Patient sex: F
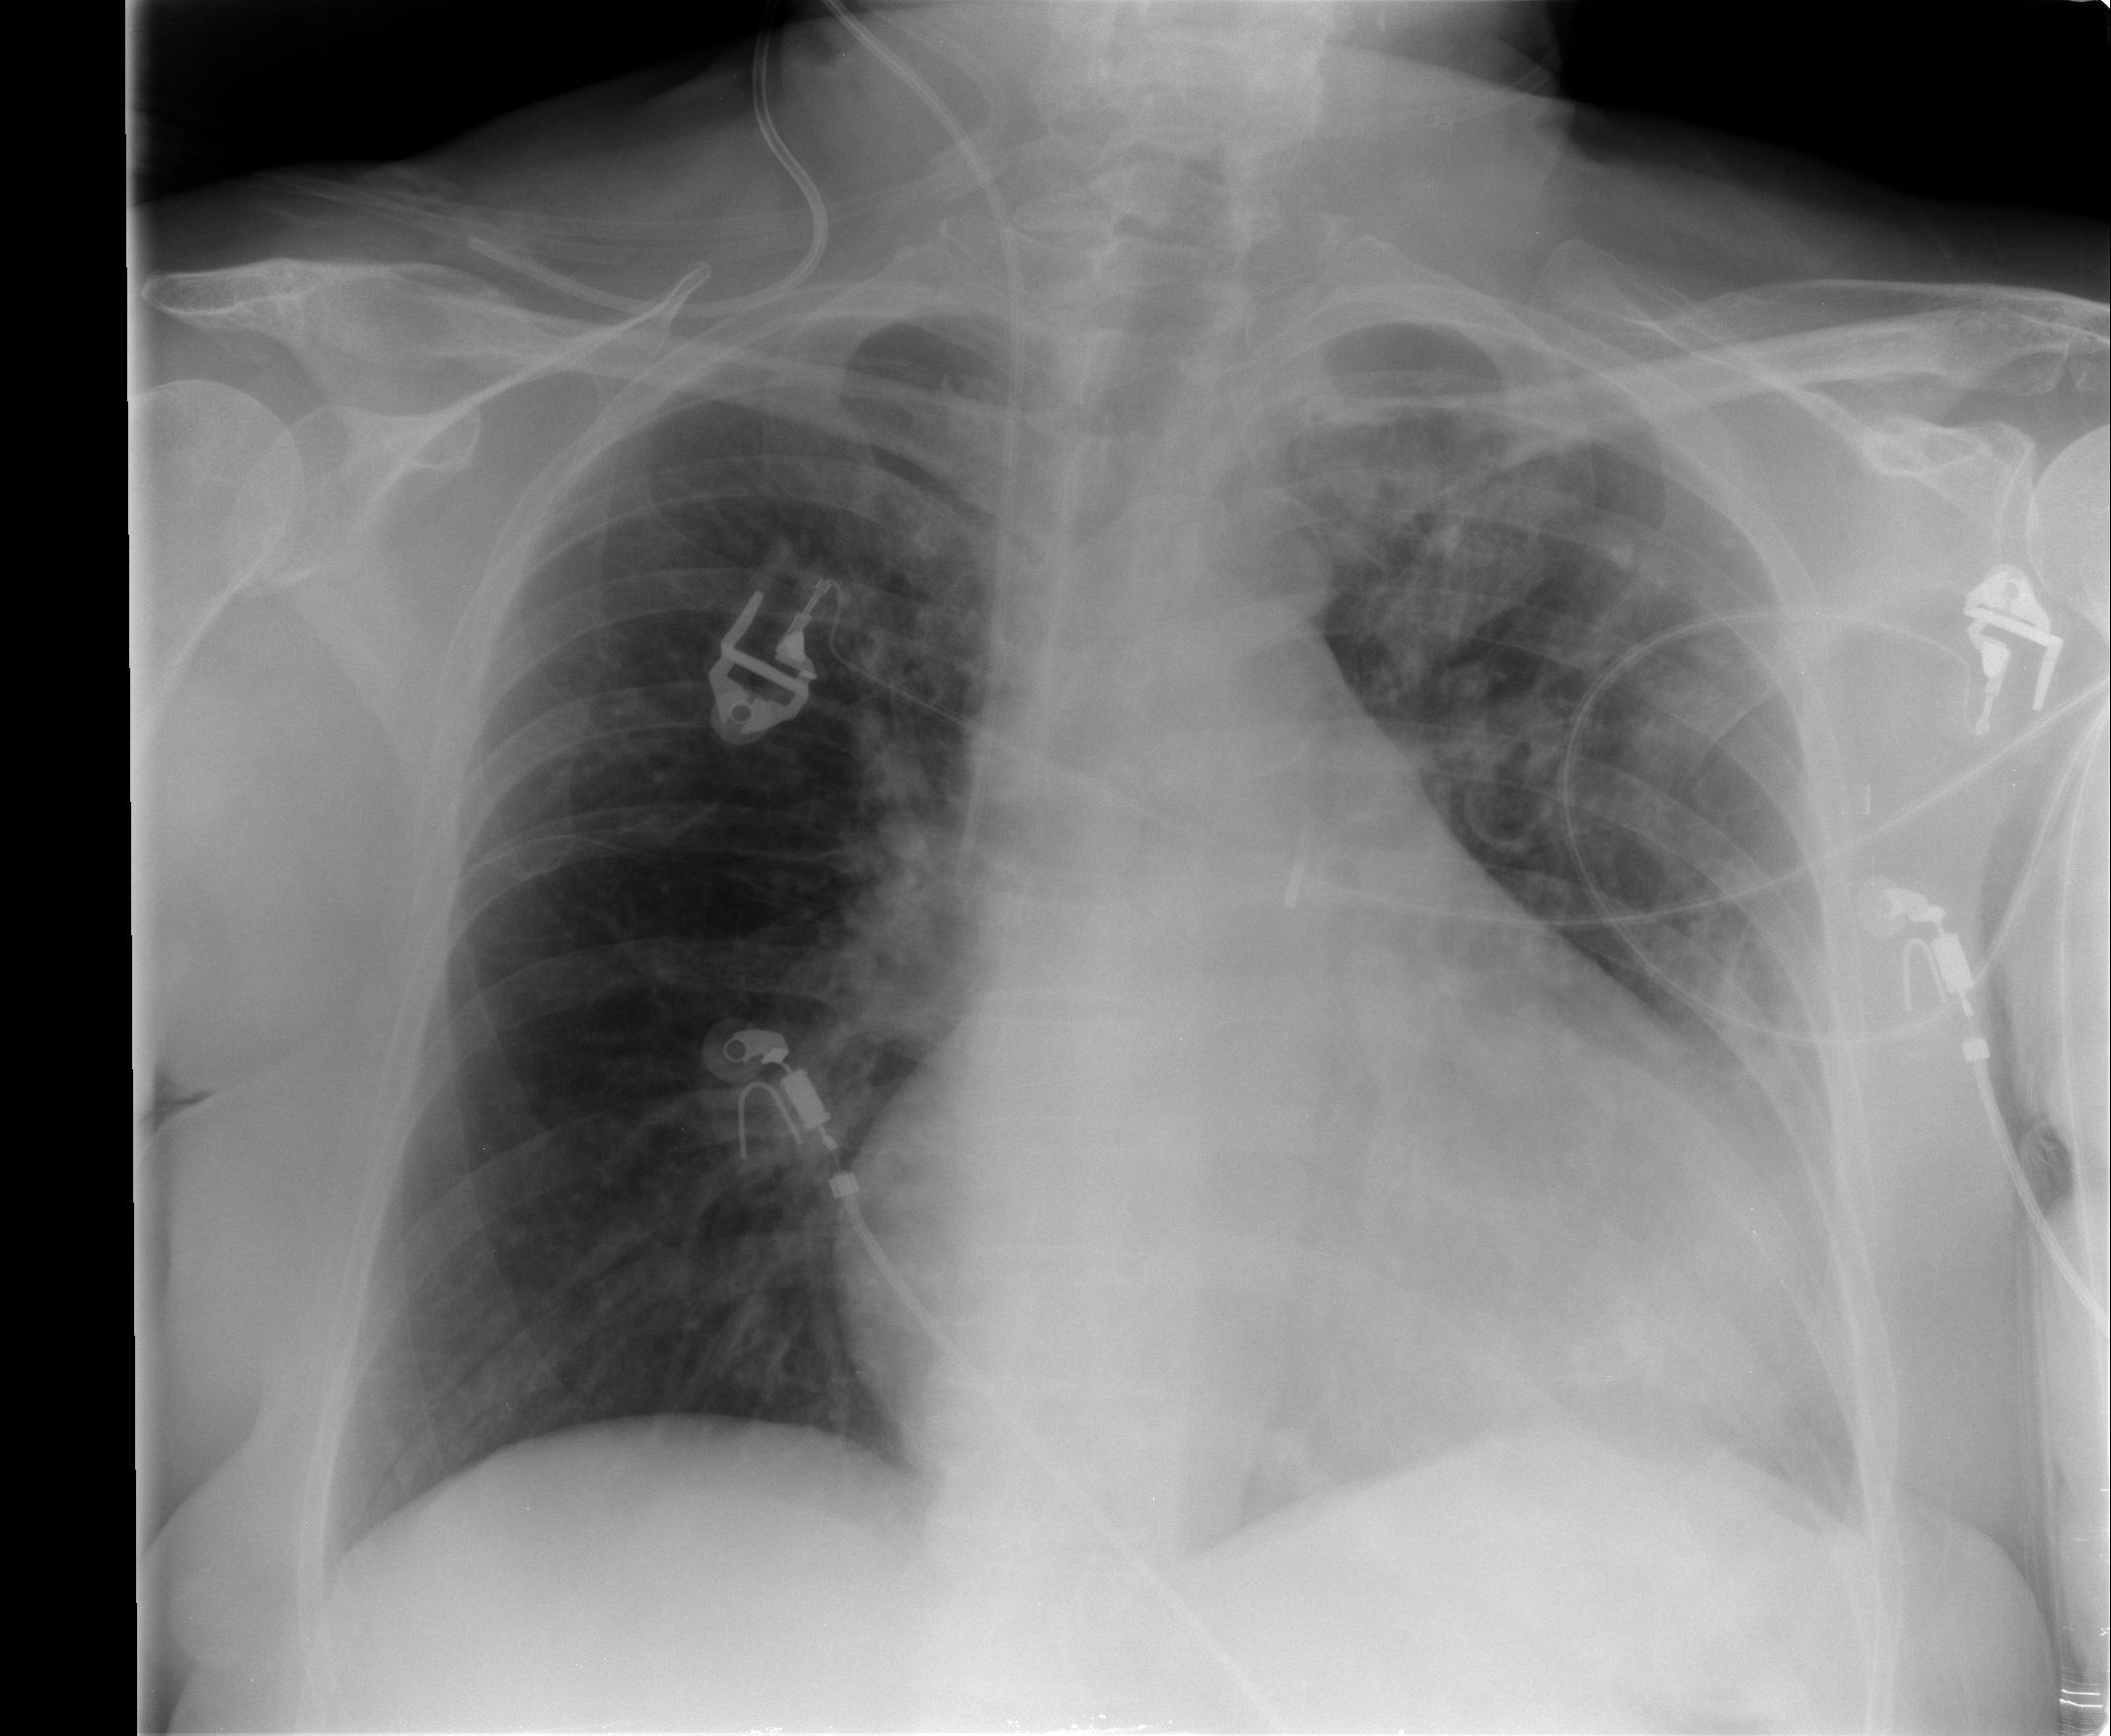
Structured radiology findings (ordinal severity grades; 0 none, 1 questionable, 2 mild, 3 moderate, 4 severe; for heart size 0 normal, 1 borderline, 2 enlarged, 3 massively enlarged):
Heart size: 3
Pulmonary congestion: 1
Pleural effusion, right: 0
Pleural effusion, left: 0
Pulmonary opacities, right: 0
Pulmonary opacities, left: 2
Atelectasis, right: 1
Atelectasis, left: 1